Field crop: tomato
Growth stage: 2
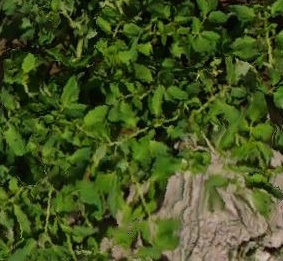
Species: tomato